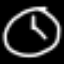
Label: clock